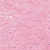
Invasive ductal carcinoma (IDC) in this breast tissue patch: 0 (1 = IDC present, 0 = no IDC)